Question: I'm generating the graph below (RS2008R2) using this SQL:
'''
SELECT Merchant.Name as MerchantName,
CONVERT(char(8),
VoucherRedemption.RedeemedAtUTC, 112) as ShortDateRedeemed,
COUNT(CONVERT(char(8), VoucherRedemption.RedeemedAtUTC, 112)) as NumberRemeemedOnDay
FROM Merchant
INNER JOIN Terminal ON Merchant.MerchantUID = Terminal.MerchantUID
INNER JOIN VoucherRedemption ON Terminal.TerminalUID = VoucherRedemption.TerminalUID
WHERE Merchant.Name = 'Merchant 1'
GROUP BY merchant.Name,
CONVERT(char(8), VoucherRedemption.RedeemedAtUTC, 112)
'''
How do I get a steady date timeline on the bottom axis of the graph? ie I want to show a lot of 0 column data in this graph with all dates showing.
A though is that Reporting Services 2008R2 may handle this well, but haven't found a good example yet.

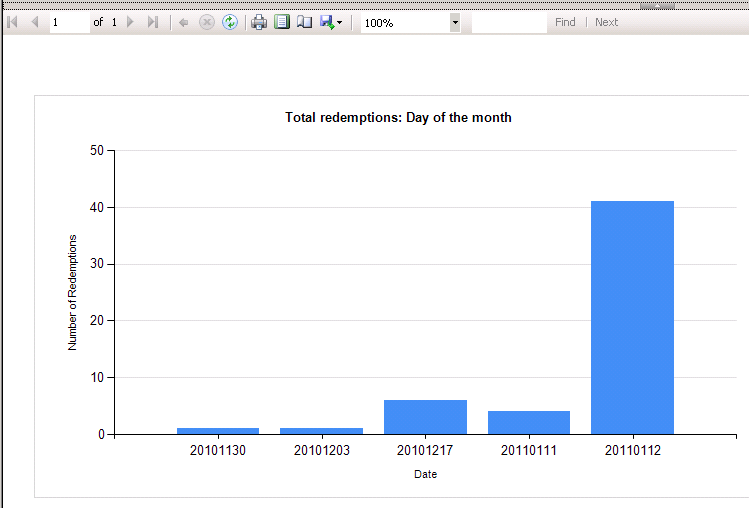
Answer: To begin with, your query can be written more simply
'''
SELECT Merchant.Name as MerchantName,
CONVERT(char(8), VoucherRedemption.RedeemedAtUTC, 112) as ShortDateRedeemed,
COUNT(VoucherRedemption.RedeemedAtUTC) as NumberRemeemedOnDay
FROM Merchant
INNER JOIN Terminal ON Merchant.MerchantUID = Terminal.MerchantUID
INNER JOIN VoucherRedemption ON Terminal.TerminalUID = VoucherRedemption.TerminalUID
WHERE Merchant.Name = 'Merchant 1'
GROUP BY merchant.Name, VoucherRedemption.RedeemedAtUTC
'''
The final solution would be
'''
;with tmp as (
SELECT Merchant.Name as MerchantName,
VoucherRedemption.RedeemedAtUTC as ShortDateRedeemed,
COUNT(VoucherRedemption.RedeemedAtUTC) as NumberRemeemedOnDay
FROM Merchant
INNER JOIN Terminal ON Merchant.MerchantUID = Terminal.MerchantUID
INNER JOIN VoucherRedemption ON Terminal.TerminalUID = VoucherRedemption.TerminalUID
WHERE Merchant.Name = 'Merchant 1'
GROUP BY merchant.Name, VoucherRedemption.RedeemedAtUTC
), dates as (
select min(ShortDateRedeemed) theDate, max(ShortDateRedeemed) endDate
from tmp
union all
select theDate + 1, endDate
from dates
where theDate < endDate
)
SELECT A.MerchantName,
CONVERT(char(8), theDate, 112) as ShortDateRedeemed,
isnull(A.NumberRemeemedOnDay,0)
FROM dates B
left join tmp A on B.theDate = A.ShortDateRedeemed
'''